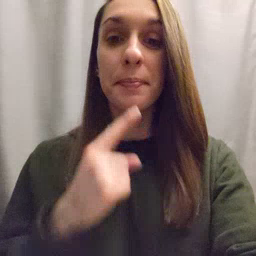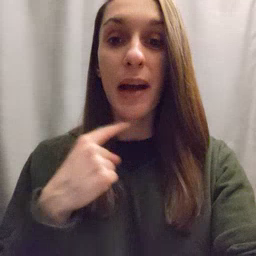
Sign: mouth